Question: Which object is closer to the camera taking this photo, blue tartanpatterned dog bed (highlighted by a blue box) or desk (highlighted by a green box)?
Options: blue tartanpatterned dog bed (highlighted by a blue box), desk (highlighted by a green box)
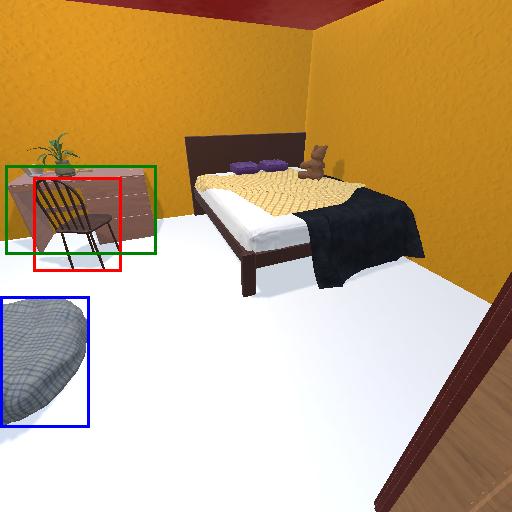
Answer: blue tartanpatterned dog bed (highlighted by a blue box)